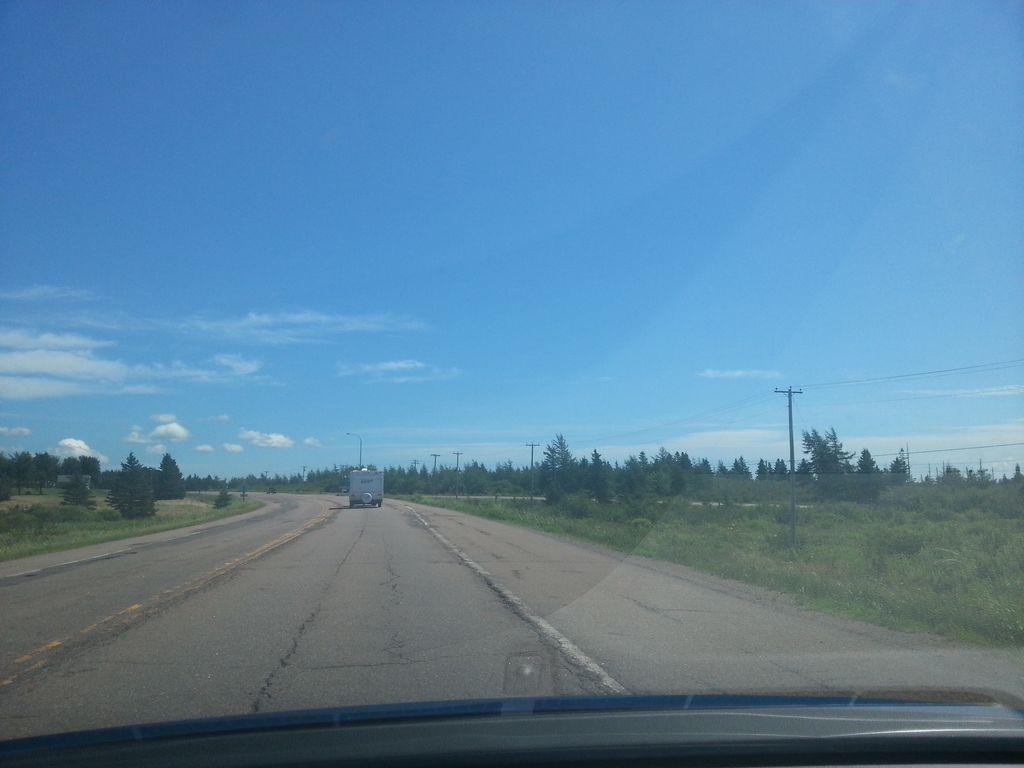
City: charlottetown